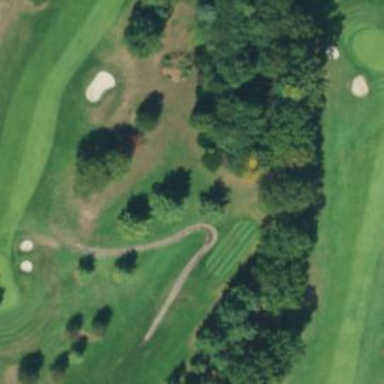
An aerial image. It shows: Path for both road and golf.